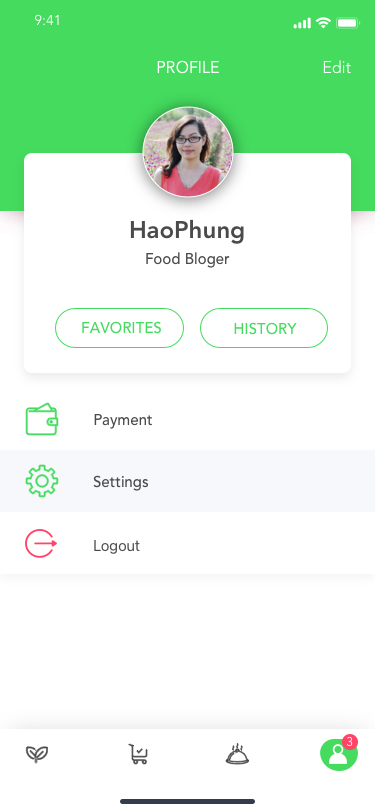
Text in this UI design:
HaoPhung
Food Bloger
HISTORY
 FAVORITES
Logout
Settings
Payment